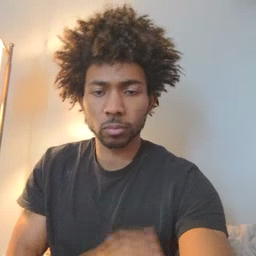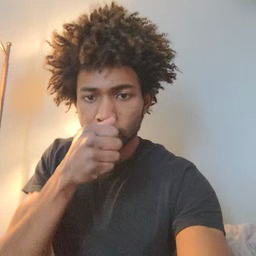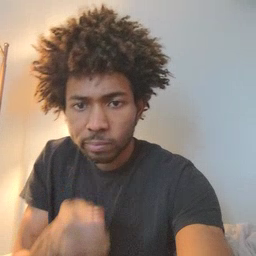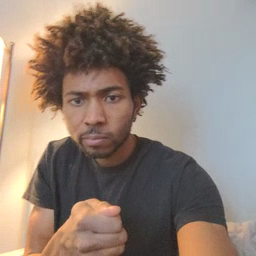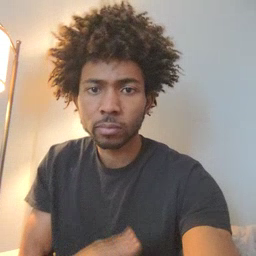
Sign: hide